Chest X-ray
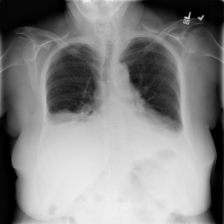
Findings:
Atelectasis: positive
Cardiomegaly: negative
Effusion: positive
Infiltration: negative
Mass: negative
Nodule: positive
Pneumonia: negative
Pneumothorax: negative
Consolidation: positive
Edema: negative
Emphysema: negative
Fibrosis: negative
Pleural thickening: negative
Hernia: negative